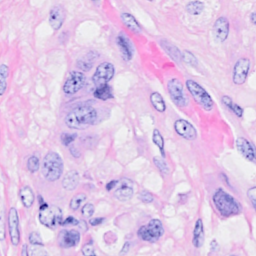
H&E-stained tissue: Breast